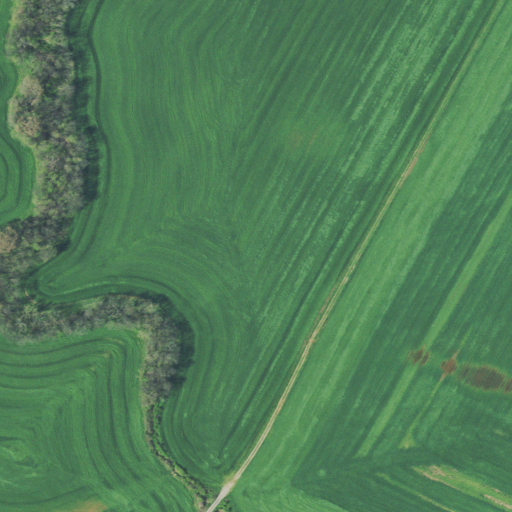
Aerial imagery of depression(s) in Tennessee named Boyd Bottoms containing cultivated crops, pasture, and shrub